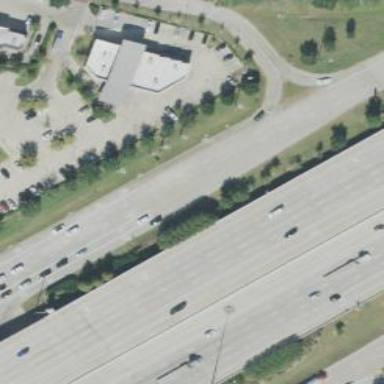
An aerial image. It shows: Secondary road with frontage road.